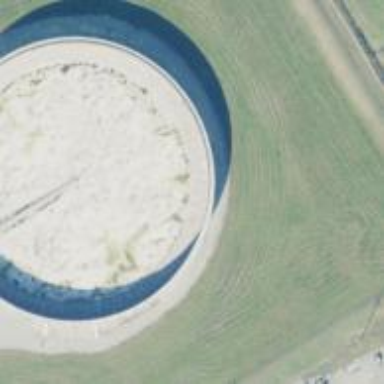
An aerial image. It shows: Storage tank which is man-made and housed in building.